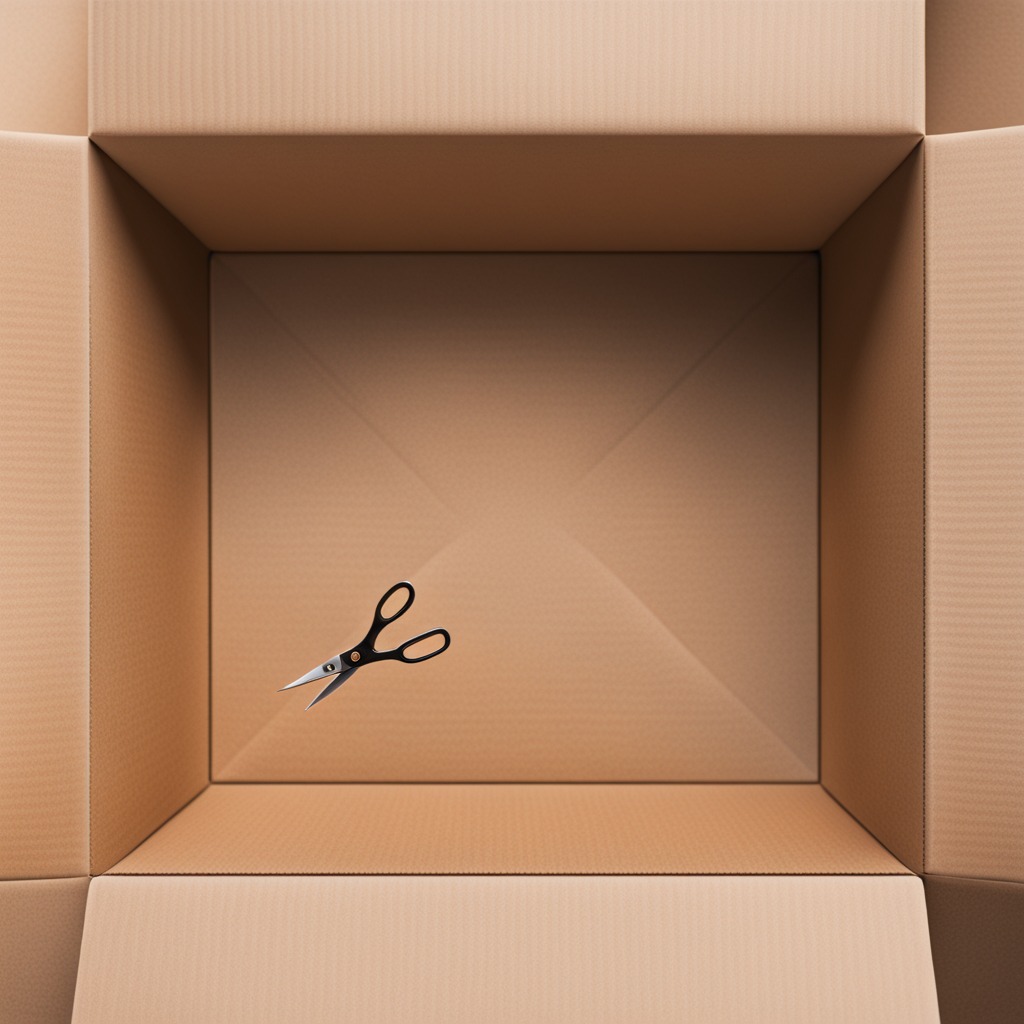
A scissor is lying on the cardboard box surface.